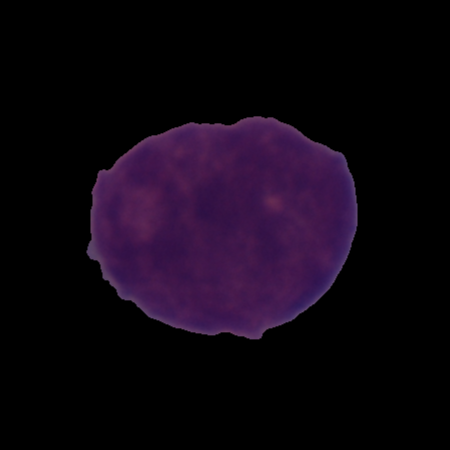
Label: cancer